Aerial crown-view tile of a tropical tree (Barro Colorado Island, Panama), acquired 20250818:
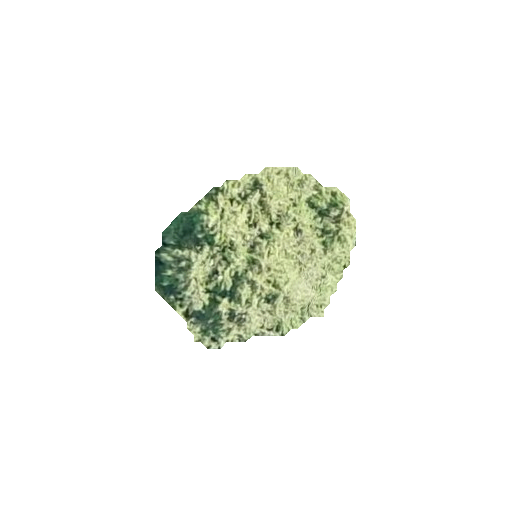
Species: Quararibea stenophylla
GBIF accepted scientific name: Quararibea stenophylla
Crown area: 37.421 m²